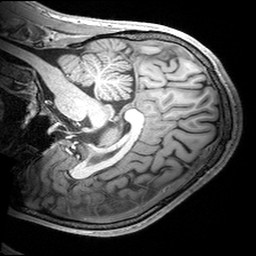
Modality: T1w
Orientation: sagittal
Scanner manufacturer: siemens
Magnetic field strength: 3 T
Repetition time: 2.53 s
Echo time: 0.00299 s